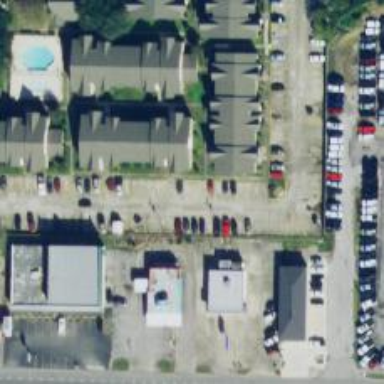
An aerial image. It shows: Parking space.